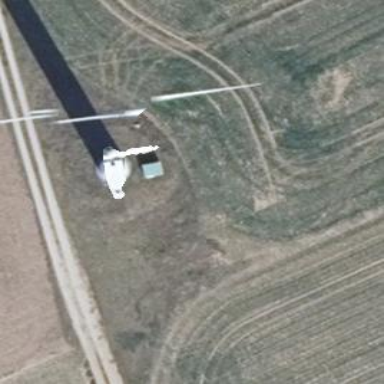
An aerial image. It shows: Wind generator powered by horizontal axis wind turbine.